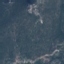
Land use / land cover: HerbaceousVegetation